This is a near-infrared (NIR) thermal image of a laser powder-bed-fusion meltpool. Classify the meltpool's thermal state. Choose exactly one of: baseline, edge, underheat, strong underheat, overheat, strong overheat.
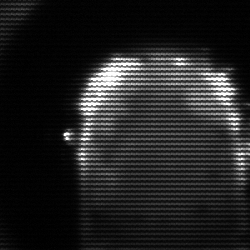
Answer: baseline